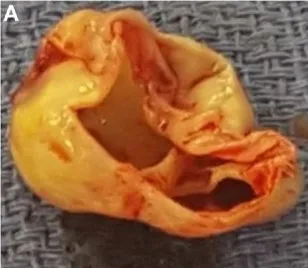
Panel demonstrating the non-coronary sinus of Valsalva aneurysm form the perspective of the aortic root.
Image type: medical_photograph (other_medical_photograph)